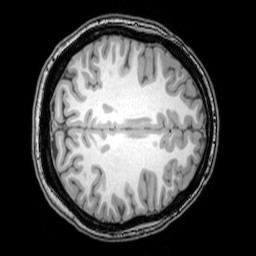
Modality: T1w
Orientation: axial
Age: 22
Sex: female
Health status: healthy
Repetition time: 0.081 s
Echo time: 0.037 s